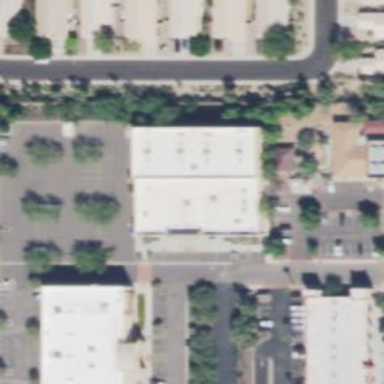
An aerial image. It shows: Fitness center building.